Question: I am using bootstrap 'popover' with 'jquery-raty'. I have 'hidden' div showing them on popover with JS function 'content:'. I want to update some attribute in hidden div.
Suppose I've 'data-rating' attribute in hidden div. I want to update 'data-rating' value. I am using following statement.
'''
('#hidden_div_1').data('rating', '25');
'''
When I print data attribute 'console.log($('#hidden_div_1').data('rating'));' I get '25' which is correct. But when I hover again on particular object to display the popover I get 'old' attribue values. Value is 'destroying when popover disappeared'. I don't know why. Any anyone help?
This is my <URL>.
This is small <URL>
Thanks
EDIT 1: '$('#hidden_div_1').data('rating', '25');'
EDIT 2: It is strange. 'data-rating' value is not changing. I've attached 'console.log' output.

Code >
'''
$('.link-container a').popover({
content : function() { return $(this).siblings('.popover-content').html(); },
trigger: 'click',
html: true
}).click(function(){
$('.ratings').raty({
score: function() { return $(this).attr('data-rating'); },
click: function(score, evt, data) {
//alert(score);
var currentId = $(this).attr('id');
console.log($("#"+currentId).data('rating'));
alert(currentId);
$("#"+currentId).attr('data-rating', score);
console.log($("#"+currentId).data('rating'));
$("#"+currentId).data('rating', score);
console.log($("#"+currentId).data('rating'));
},
path: '/static/img/rating/',
});
});
'''
'alert(currentId);' printing 'correct' id.
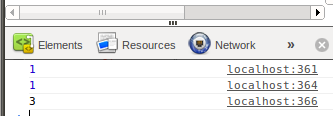
Answer: I looked at this in more detail, and the problem is that you are passing content to the Bootstrap popover.
This html content contains an ID (e.g. '#hidden_div_1'), but the problem is that any content you pass to the Bootstrap popover .
In other words, you end up with duplicate IDs and JQuery does not know what element you are trying to reference.
So the solution is to put the data information into the container div (in this case 'link-container'), like so:
'''
<div class="link-container" data-rating="1" data-price="10">
<a href="#" data-title="Title 1" id="r1">Click Here</a>
<div class="temp-popover-content hidden">
<p> Click on following images</p>
<div class="ratings"></div>
<p>Some content 1</p>
</div>
</div>
'''
And then you can store data against this link-container without confusing JQuery, like so:
'''
$('.link-container a').popover({
content : function() { return $(this).siblings('.temp-popover-content').html(); },
trigger: 'click',
html: true
}).click(function(e) {
// Added this because popovers get confused when more than one with a raty is open
$('.link-container a').not(this).popover('hide');
// storage refers to the link-container div
var storage = $(this).parent();
$('.ratings').raty({
score: function() { return storage.data('rating'); },
click: function(score, evt, data) {
storage.data('rating', score);
console.log("Data: "+storage.data('rating'));
}
});
});
'''
<URL>.